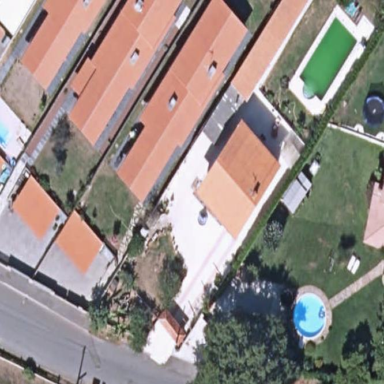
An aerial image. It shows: Simple house.